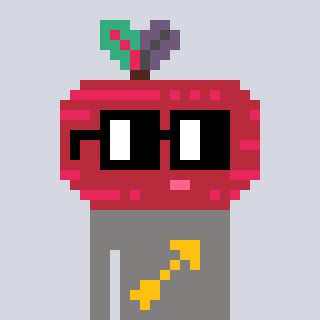
a pixel art character with square black glasses, a beet-shaped head and a bluegrey-colored body on a cool background